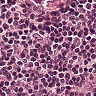
Metastatic tissue present: no